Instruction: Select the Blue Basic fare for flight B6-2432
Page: flights
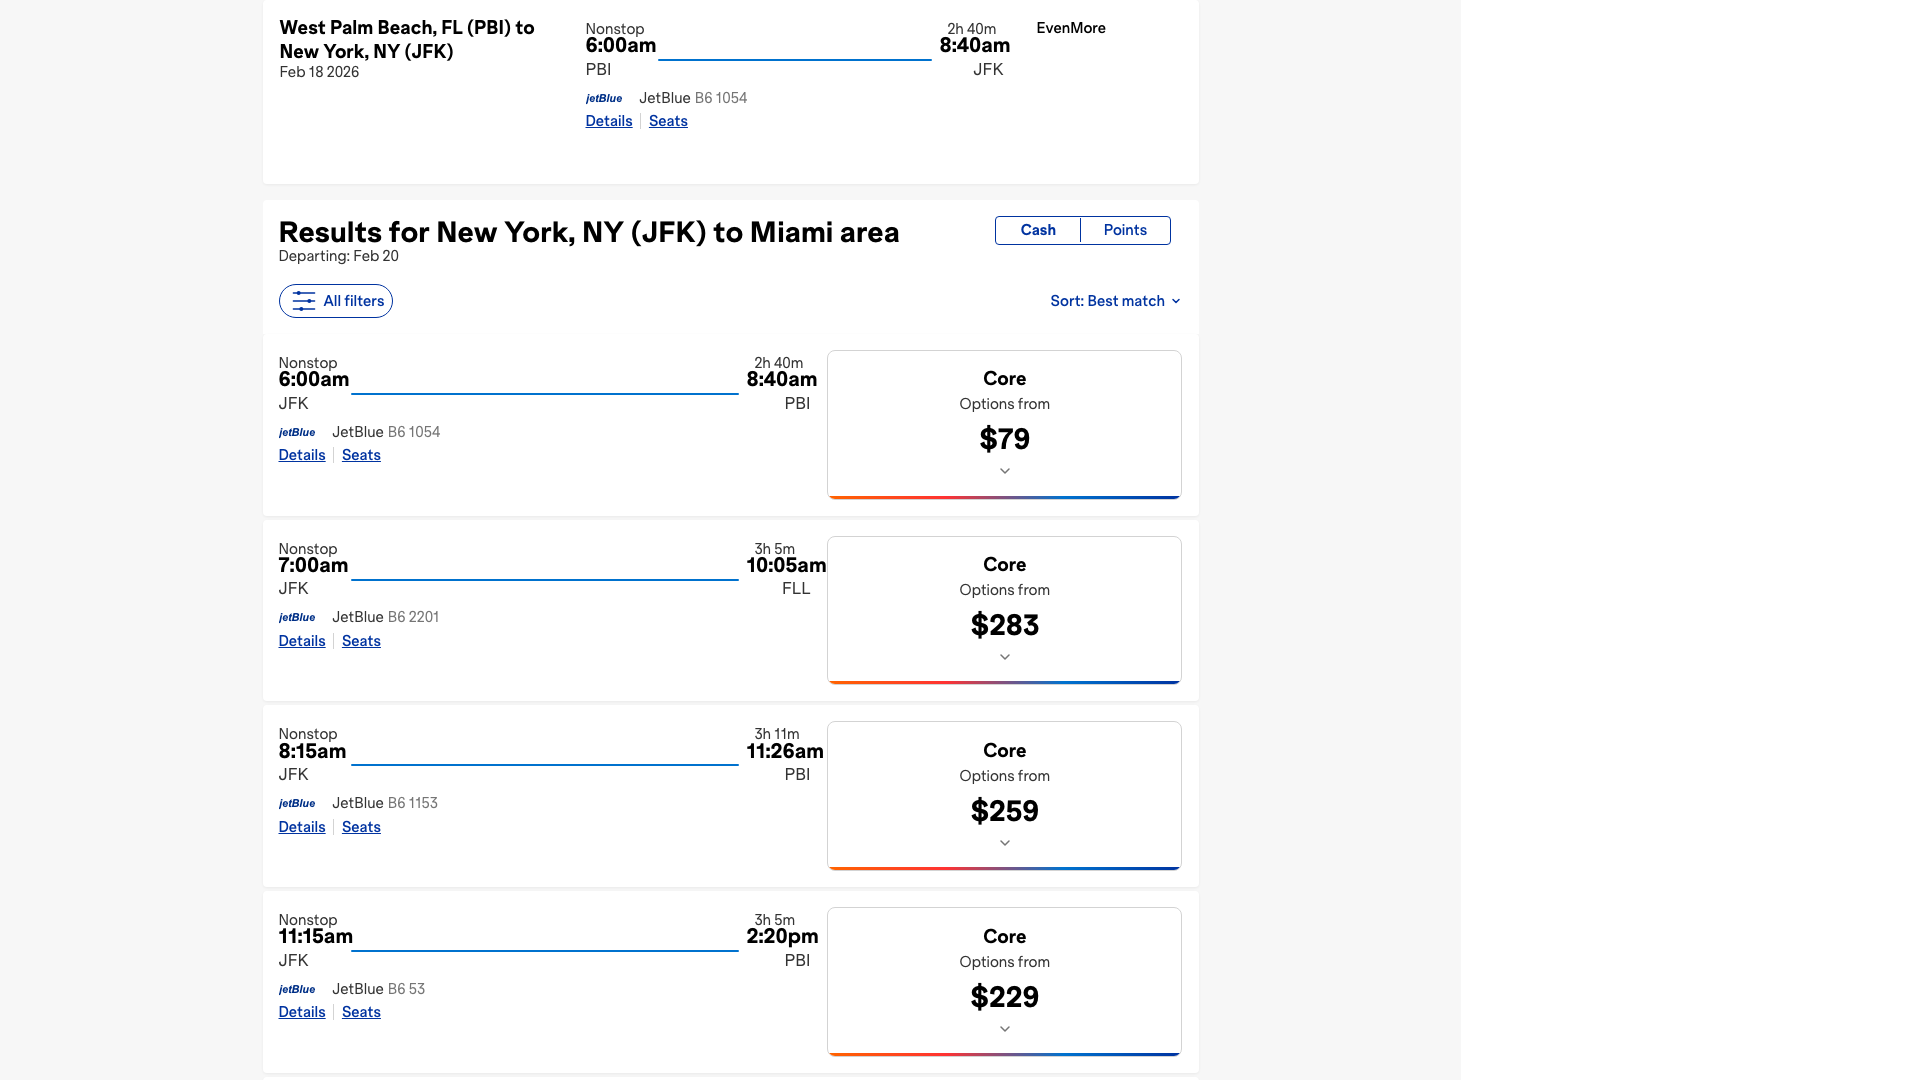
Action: click